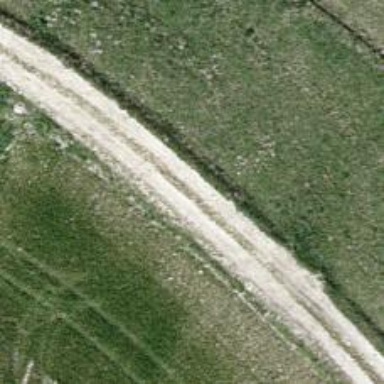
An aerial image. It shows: Track on the ground with grade 2 tracktype.